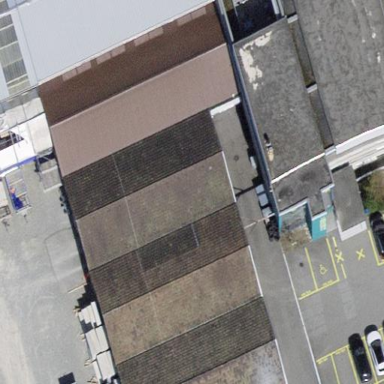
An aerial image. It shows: Commercial building.